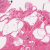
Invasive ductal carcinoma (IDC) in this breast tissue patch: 0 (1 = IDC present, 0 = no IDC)